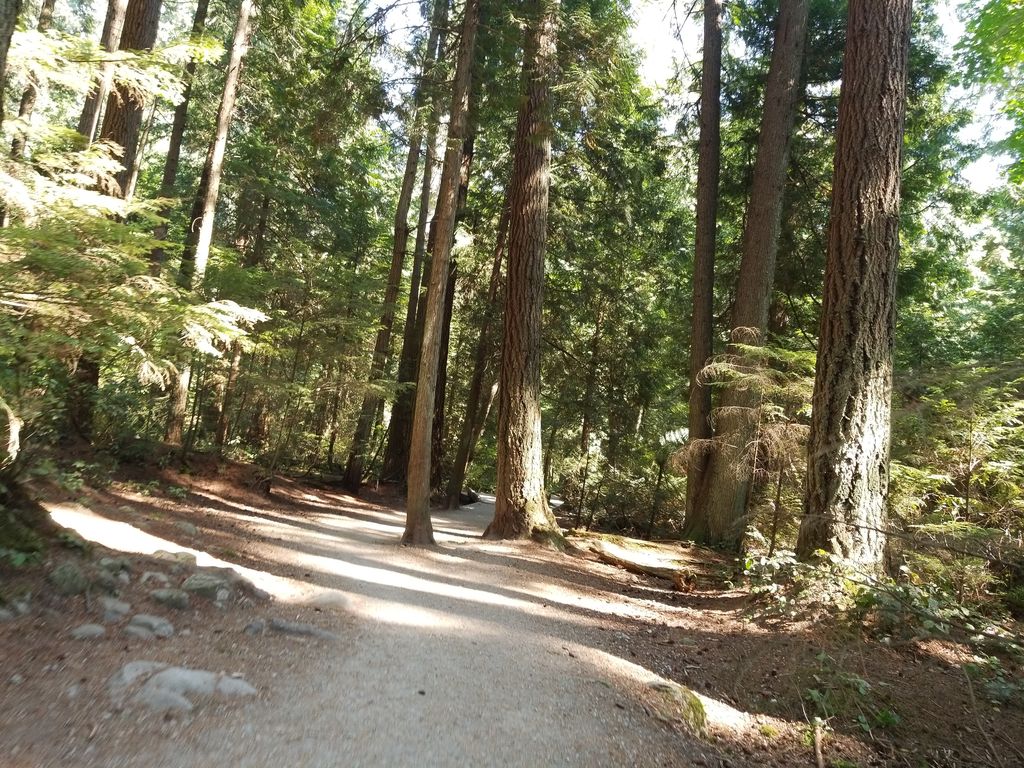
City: vancouver